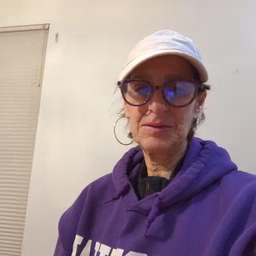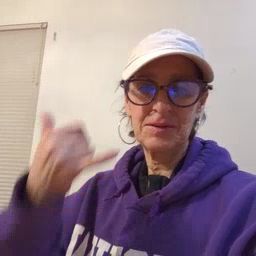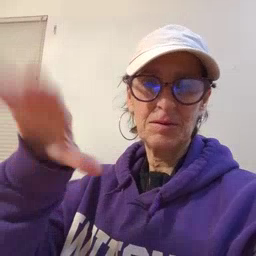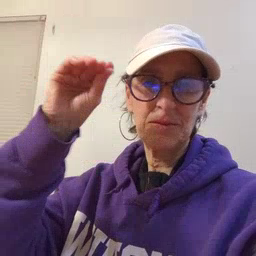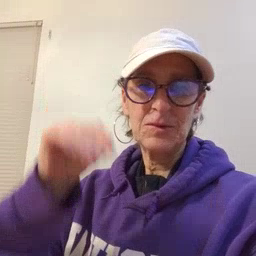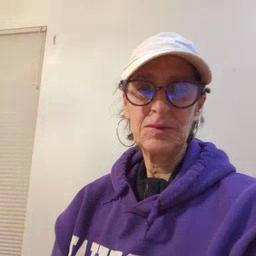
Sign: cowboy